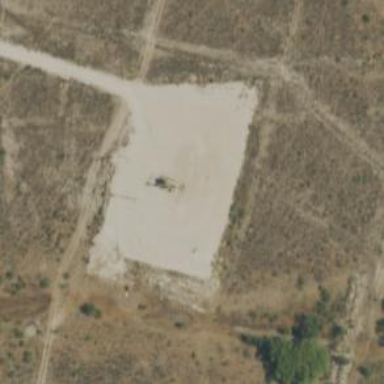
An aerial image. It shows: Petroleum well.